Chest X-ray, AP view. Patient: 17 years old, sex M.
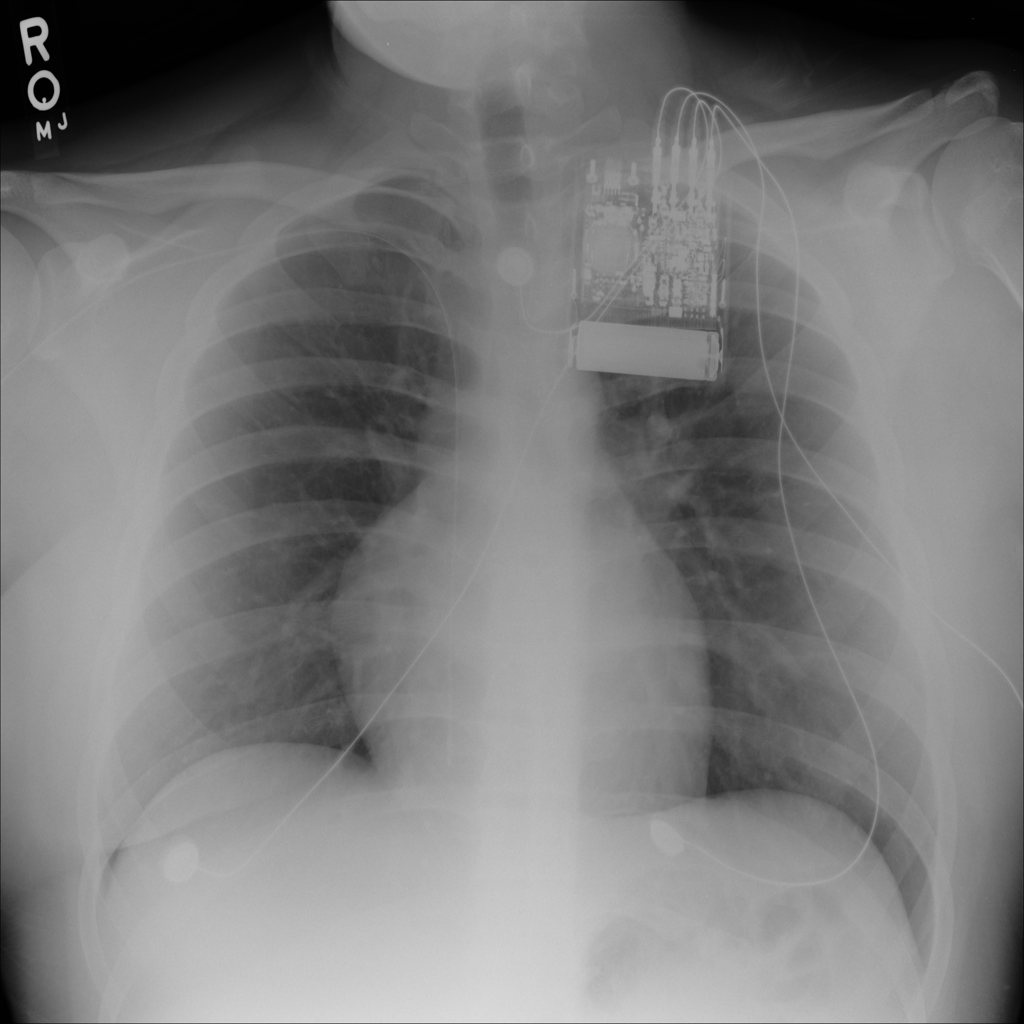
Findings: No Finding